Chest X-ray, PA view. Patient: 50 years old, sex F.
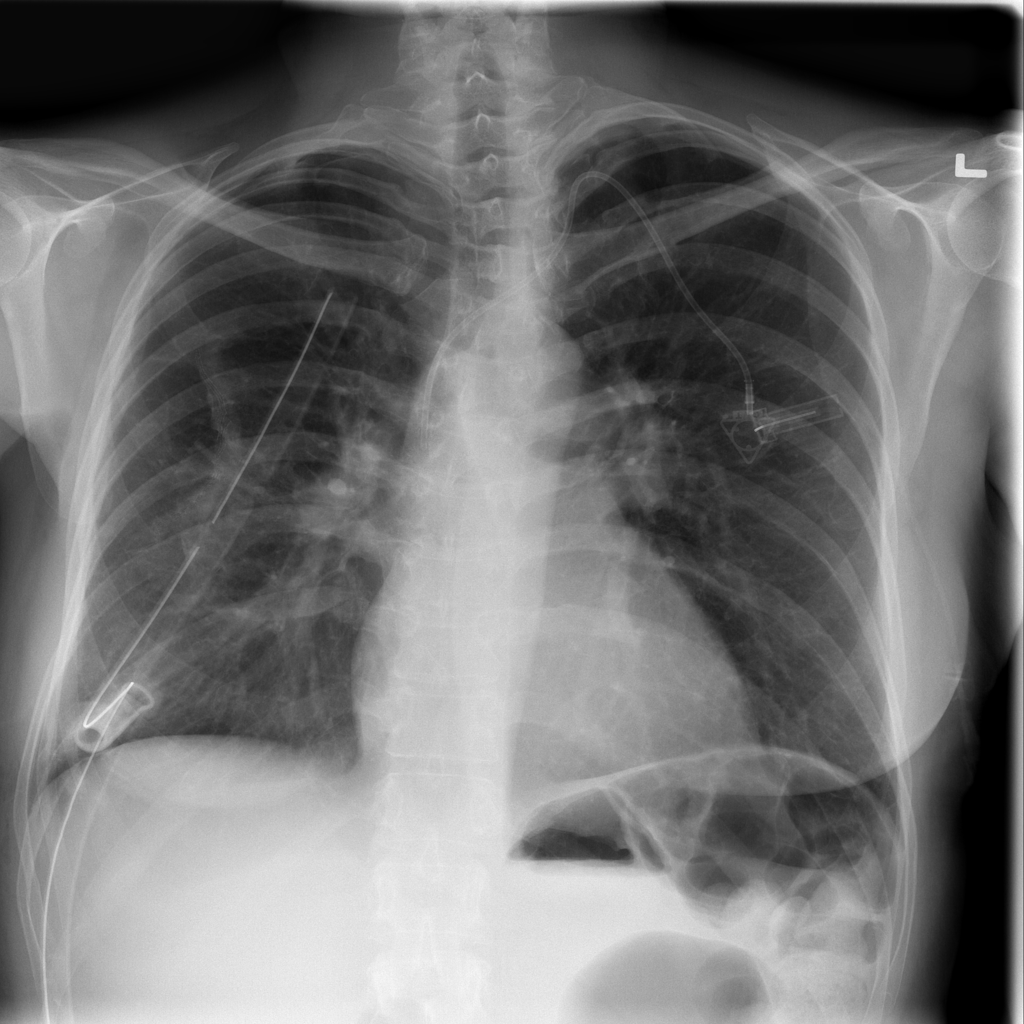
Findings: Pneumothorax